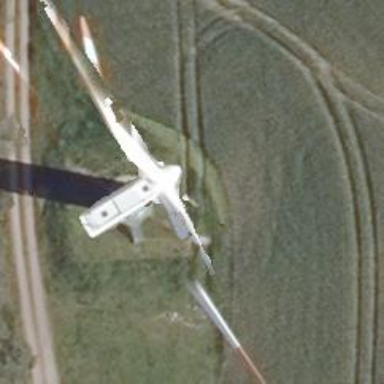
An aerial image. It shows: Wind power generator.